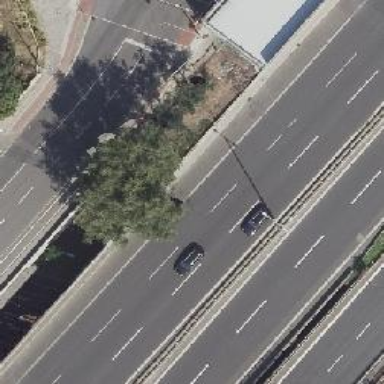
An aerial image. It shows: View of motorway.